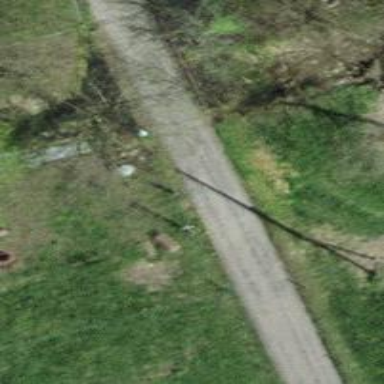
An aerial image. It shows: Residential road with asphalt surface that includes bridge.